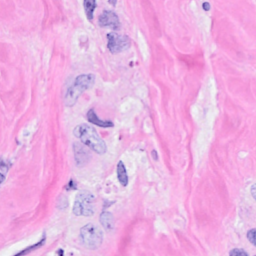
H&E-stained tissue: Breast